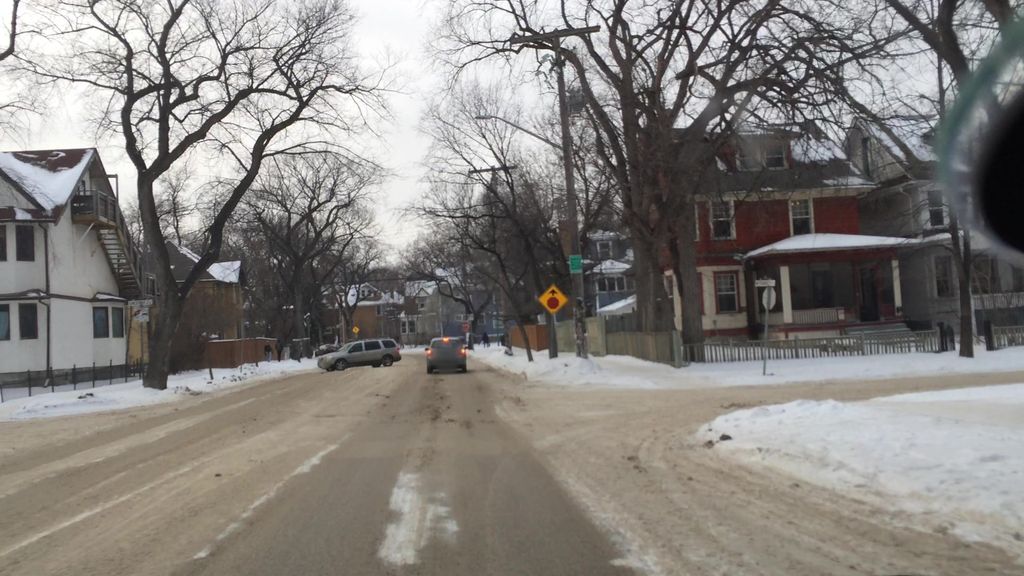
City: winnipeg